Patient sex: F
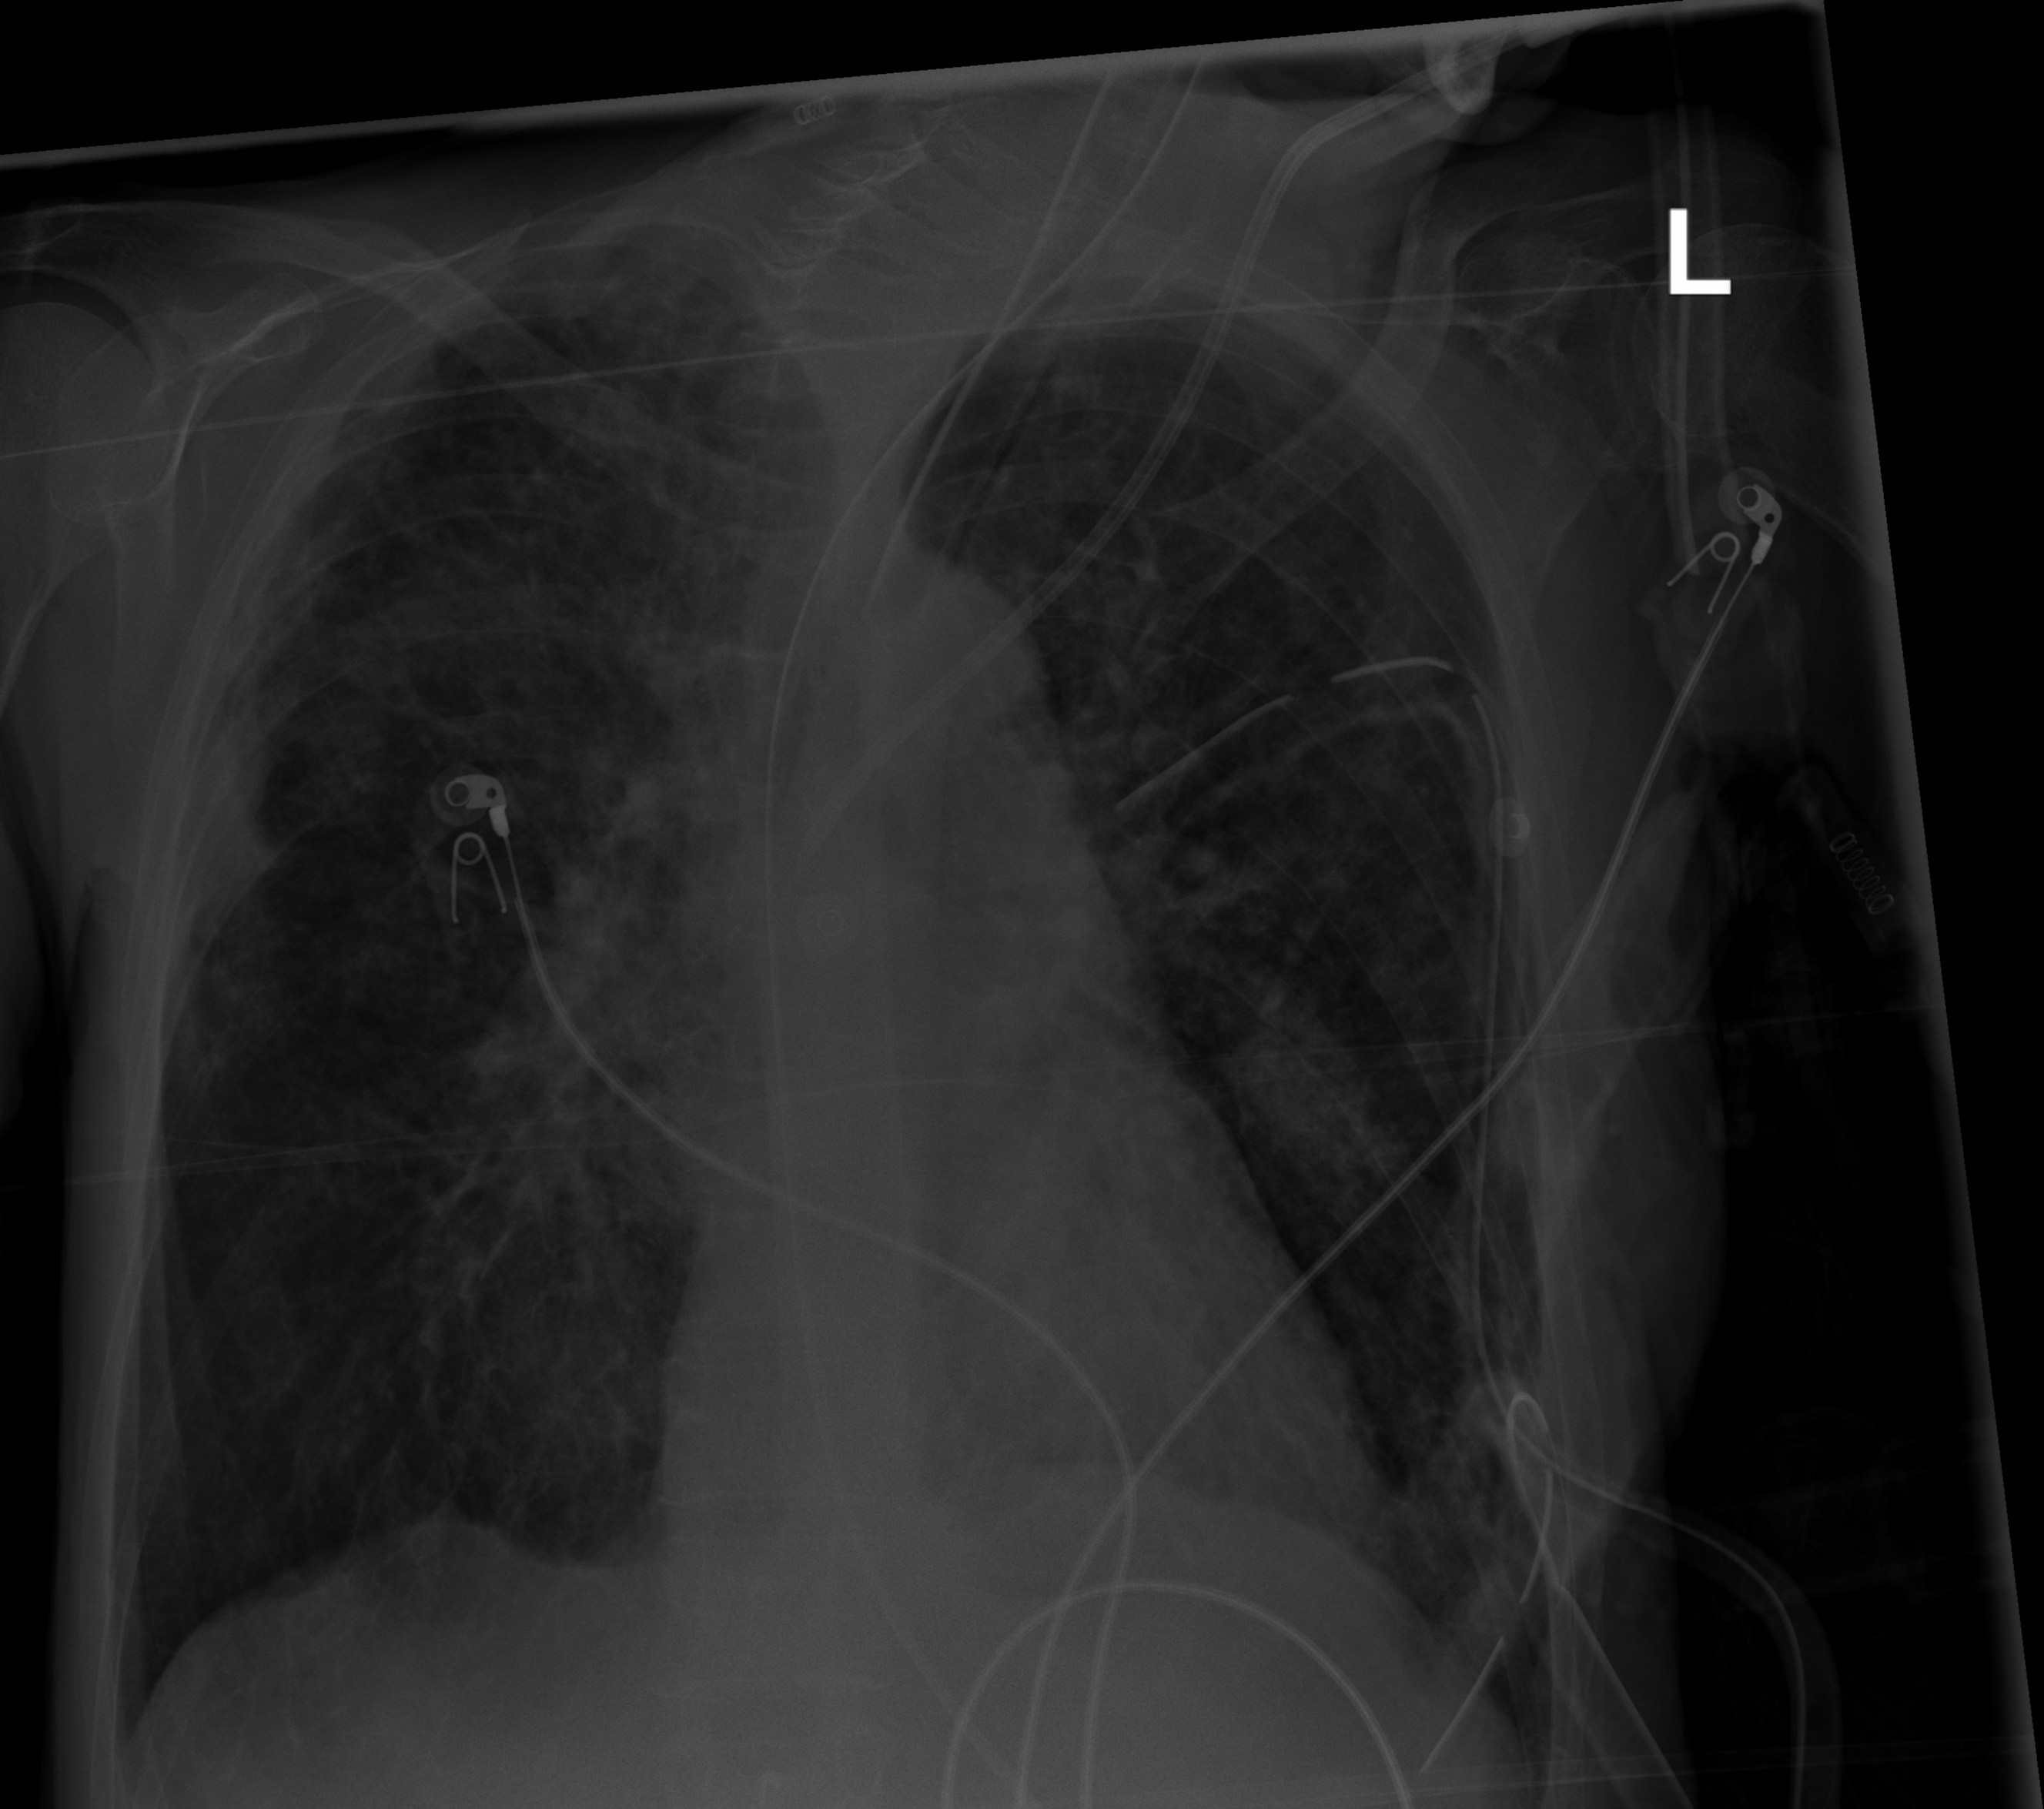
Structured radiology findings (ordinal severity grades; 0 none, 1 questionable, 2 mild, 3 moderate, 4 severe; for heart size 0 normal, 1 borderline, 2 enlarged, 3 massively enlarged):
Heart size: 2
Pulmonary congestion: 2
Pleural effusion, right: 0
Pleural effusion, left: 0
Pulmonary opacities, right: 3
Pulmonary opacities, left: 3
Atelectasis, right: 2
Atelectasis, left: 1